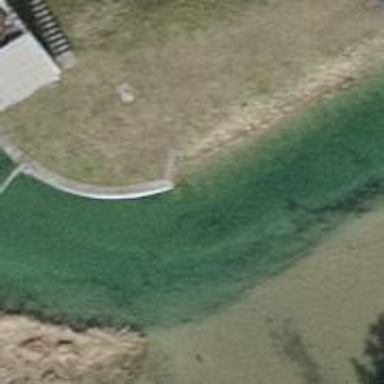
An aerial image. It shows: Canal.